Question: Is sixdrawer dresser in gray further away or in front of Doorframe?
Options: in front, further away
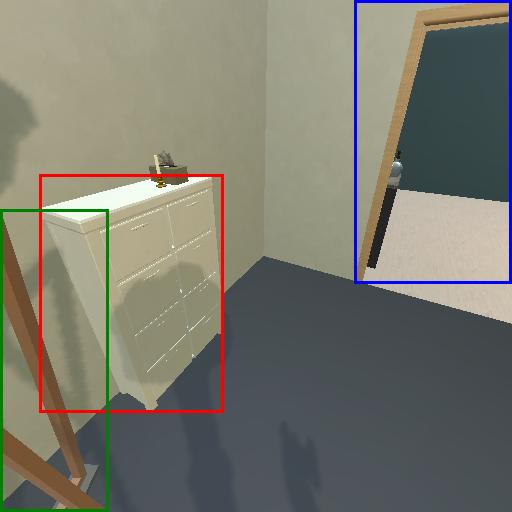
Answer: in front